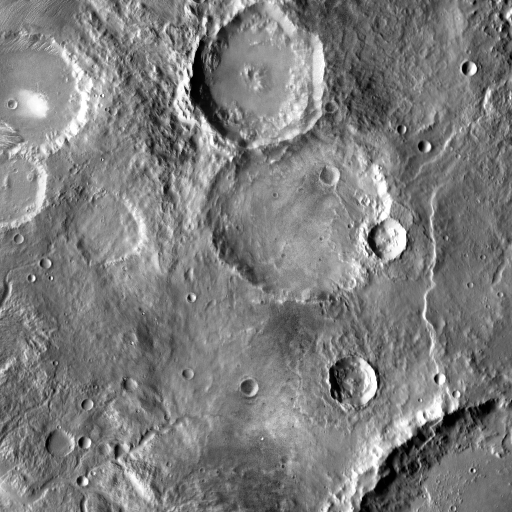
Crater classes present: Background, Other, Buried, Secondary